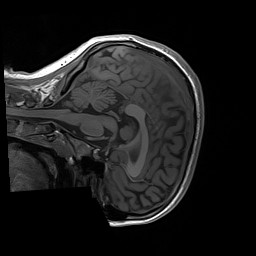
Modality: T1w
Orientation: sagittal